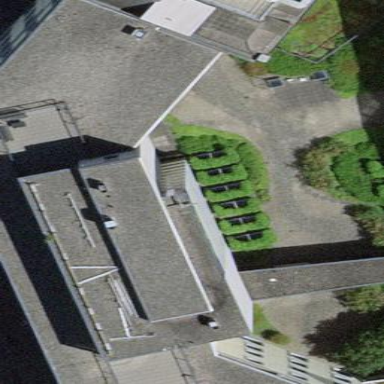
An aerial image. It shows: Hotel building.